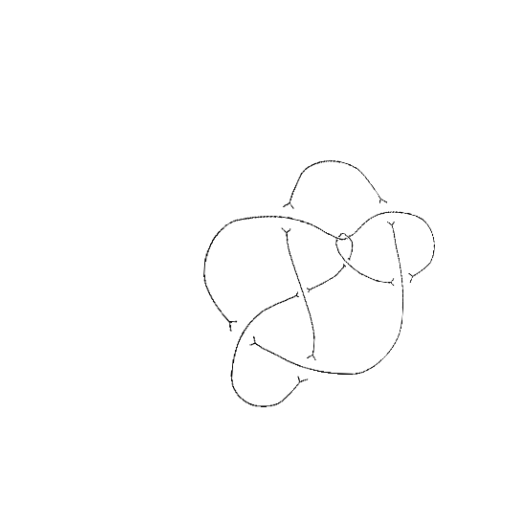
Crossing number: 9